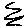
Label: zigzag